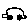
Label: car